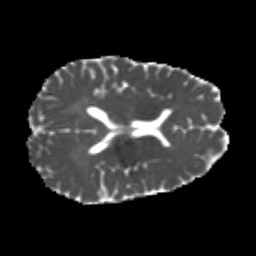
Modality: MD
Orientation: axial
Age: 25
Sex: male
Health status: healthy
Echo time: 0.074 s